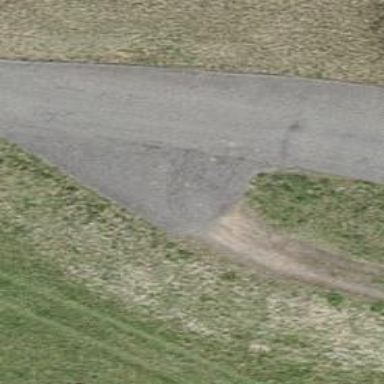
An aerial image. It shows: Gravel track with grade2 quality.